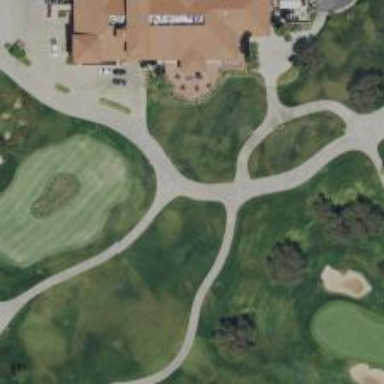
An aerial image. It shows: Service road used as golf cart path.